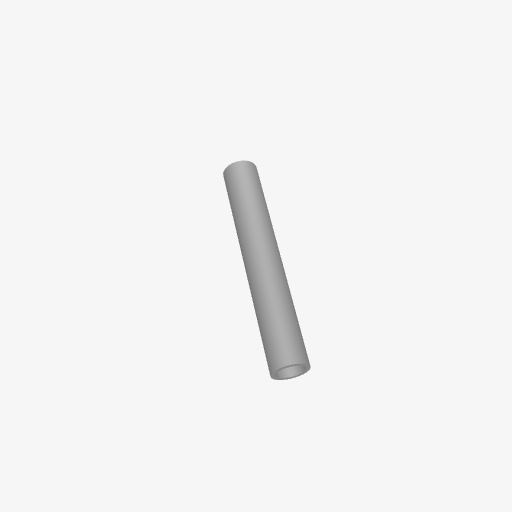
Part: AluminumTube6ID8OD50